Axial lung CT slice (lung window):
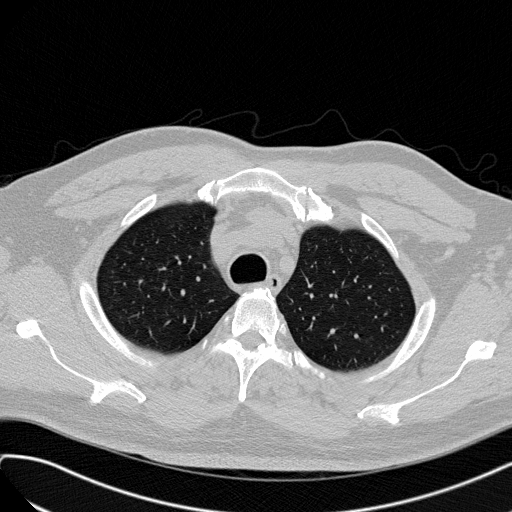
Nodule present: no